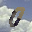
Label: 0